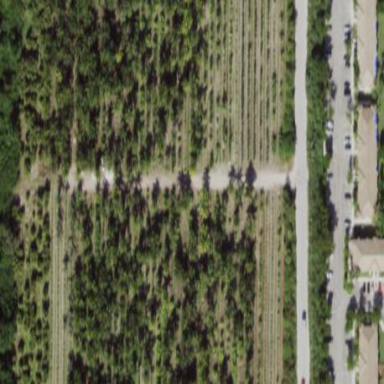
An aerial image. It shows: Orchard.